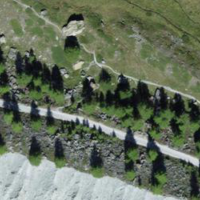
EUNIS habitat code: 48
Species observed at this site:
Chamaenerion dodonaei